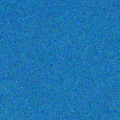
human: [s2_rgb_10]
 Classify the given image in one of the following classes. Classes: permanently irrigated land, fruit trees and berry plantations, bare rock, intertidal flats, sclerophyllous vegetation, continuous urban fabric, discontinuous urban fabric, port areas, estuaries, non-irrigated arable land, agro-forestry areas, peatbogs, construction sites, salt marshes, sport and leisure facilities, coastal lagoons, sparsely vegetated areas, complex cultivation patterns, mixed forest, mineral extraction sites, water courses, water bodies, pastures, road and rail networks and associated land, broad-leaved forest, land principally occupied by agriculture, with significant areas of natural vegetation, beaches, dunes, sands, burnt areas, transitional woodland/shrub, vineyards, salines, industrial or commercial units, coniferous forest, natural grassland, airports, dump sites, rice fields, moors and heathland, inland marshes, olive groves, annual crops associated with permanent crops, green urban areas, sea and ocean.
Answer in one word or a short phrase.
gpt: sea and ocean